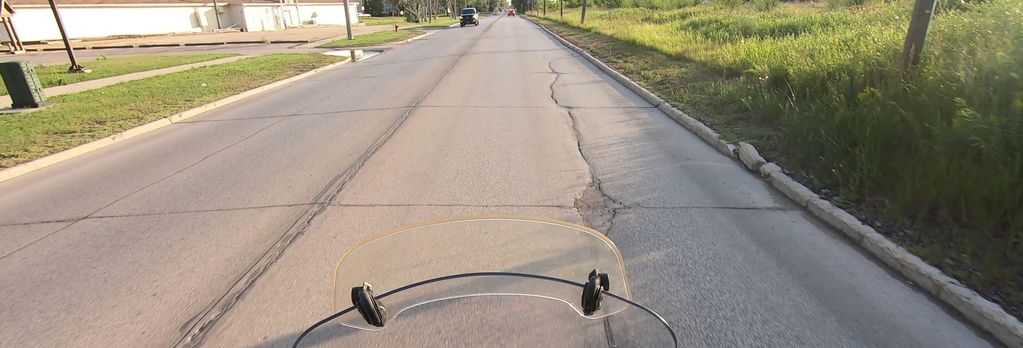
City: winnipeg